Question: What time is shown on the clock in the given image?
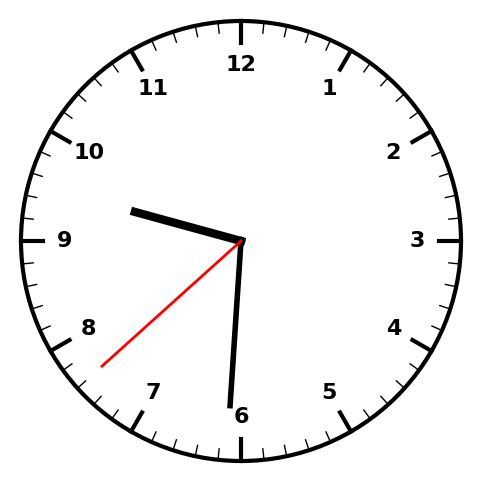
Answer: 09:30:38